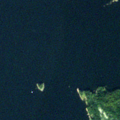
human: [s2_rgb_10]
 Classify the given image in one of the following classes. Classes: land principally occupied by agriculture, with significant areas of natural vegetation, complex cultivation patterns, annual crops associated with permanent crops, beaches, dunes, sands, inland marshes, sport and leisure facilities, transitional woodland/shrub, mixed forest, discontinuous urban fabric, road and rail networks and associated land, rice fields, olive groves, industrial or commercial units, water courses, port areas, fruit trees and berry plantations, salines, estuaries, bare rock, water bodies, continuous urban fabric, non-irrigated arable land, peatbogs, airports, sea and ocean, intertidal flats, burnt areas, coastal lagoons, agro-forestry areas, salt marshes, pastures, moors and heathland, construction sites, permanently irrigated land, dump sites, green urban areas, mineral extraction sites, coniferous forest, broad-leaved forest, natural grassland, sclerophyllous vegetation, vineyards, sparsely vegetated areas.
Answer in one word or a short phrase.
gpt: coniferous forest, sea and ocean